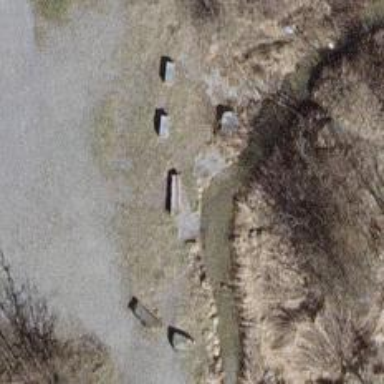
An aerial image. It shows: Bench for seating.